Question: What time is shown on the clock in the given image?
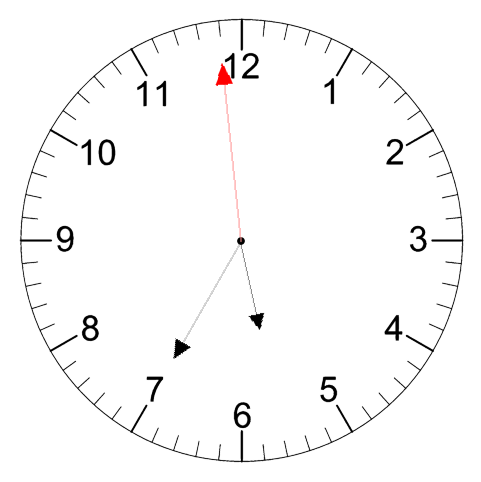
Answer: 05:34:59